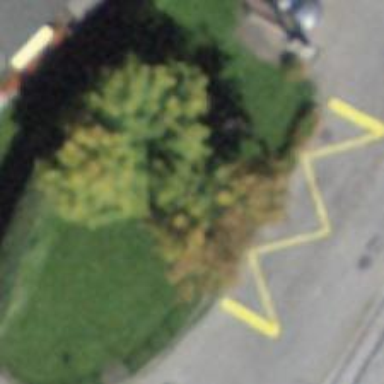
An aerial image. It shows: Picnic table located in leisure land area.